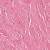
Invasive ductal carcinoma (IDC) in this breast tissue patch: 0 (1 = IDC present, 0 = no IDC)